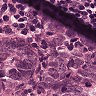
Metastatic tissue present: yes